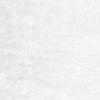
Label: no_change